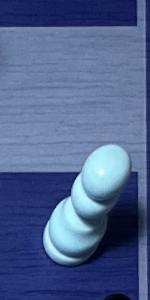
Label: Pawn_White